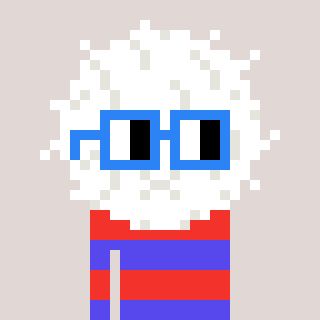
a pixel art character with square blue glasses, a cottonball-shaped head and a computerblue-colored body on a warm background